Field crop: tomato
Growth stage: 2
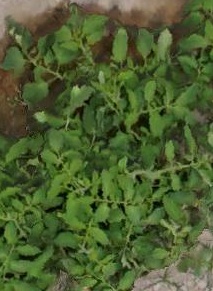
Species: tomato